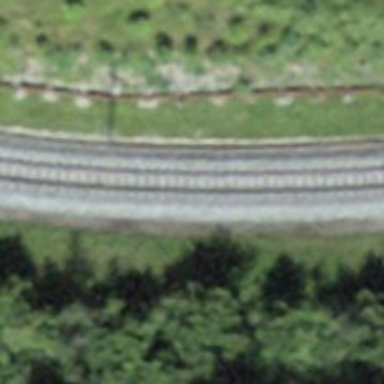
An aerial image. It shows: Narrow gauge railway with electrified contact lines.